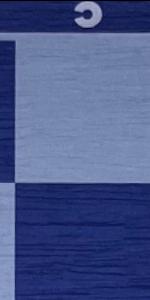
Label: Empty